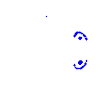
Particle: electron